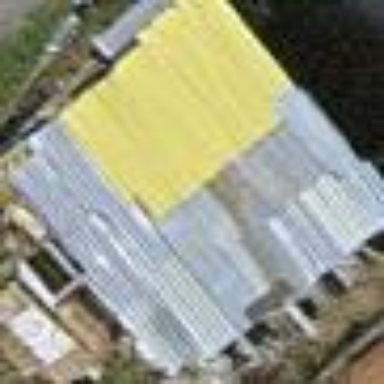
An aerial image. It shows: Shed.